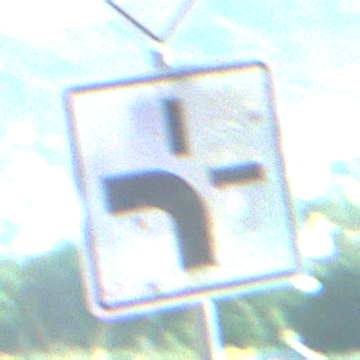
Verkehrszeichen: VerlaufVorfahrtsstrasse1
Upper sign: Vorfahrtsstrasse
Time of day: Night
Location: Outdoor (Nature)
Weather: PartlyCloudy
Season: NotSpecified
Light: Natural